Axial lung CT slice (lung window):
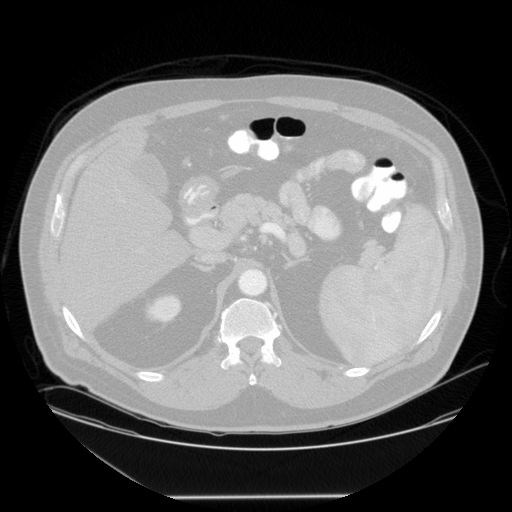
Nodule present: no